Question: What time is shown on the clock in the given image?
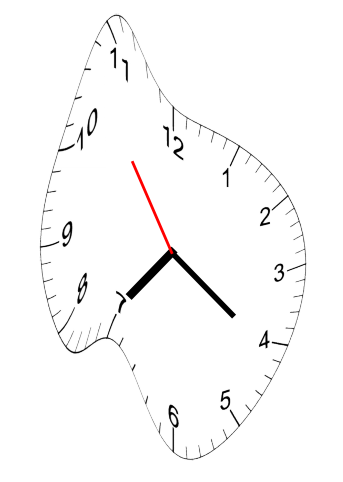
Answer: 07:20:54